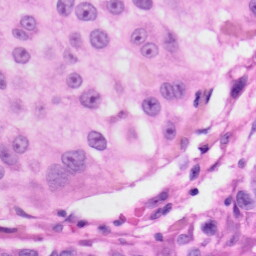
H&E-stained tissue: Skin